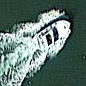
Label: Civil_yacht